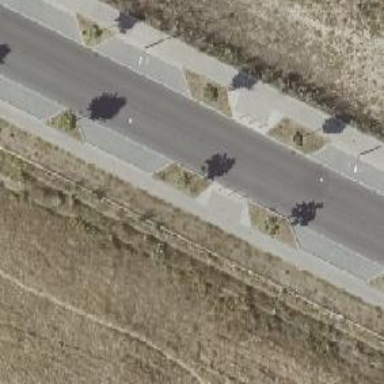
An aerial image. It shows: Uncontrolled road crossing.